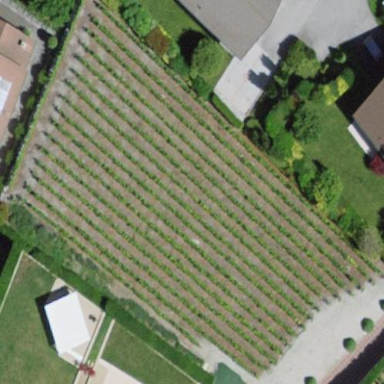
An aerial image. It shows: Vineyard growing grapes.